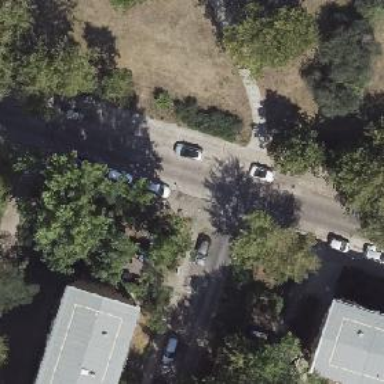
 also made of concrete. The parallel parking is half on the kerb."